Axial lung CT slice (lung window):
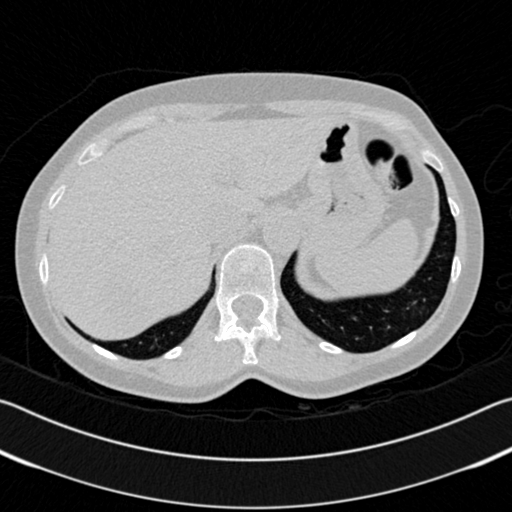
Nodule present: no